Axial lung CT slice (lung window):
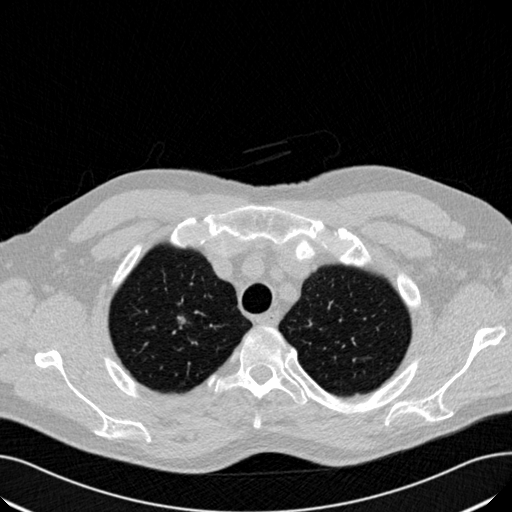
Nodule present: yes
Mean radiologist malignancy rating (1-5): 2.667